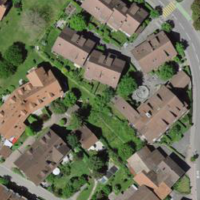
EUNIS habitat code: 55
Species observed at this site:
Polygonum aviculare